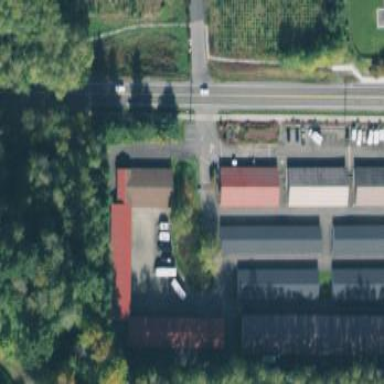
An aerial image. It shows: Storage rental shop.